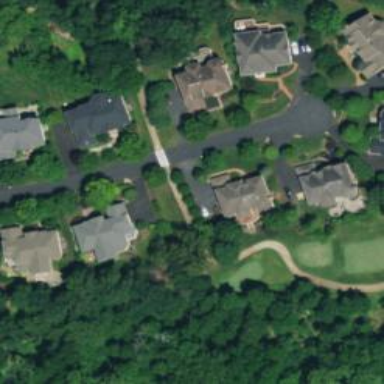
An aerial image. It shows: Service road used as golf cart path.